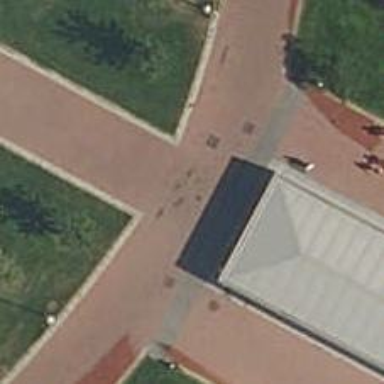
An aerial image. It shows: Footway made of paving stones.